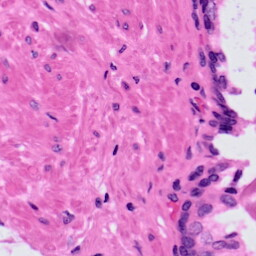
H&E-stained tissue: Prostate